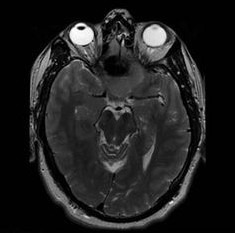
Label: notumor